Interaction volume radius: 5 \u00c5
Interaction volume height: 10 \u00c5
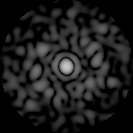
Disorder parameter: 0.8076